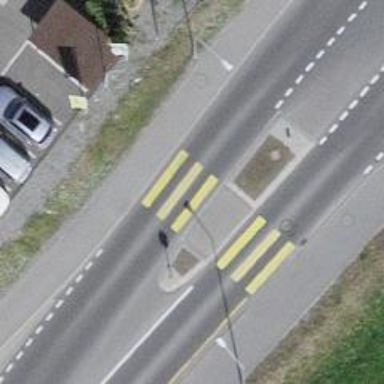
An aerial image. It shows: Secondary road with separate sidewalks on both sides. The road has asphalt surface.